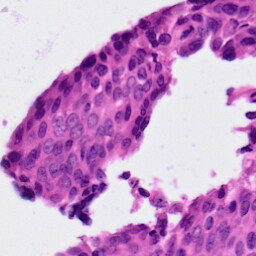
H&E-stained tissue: Ovarian